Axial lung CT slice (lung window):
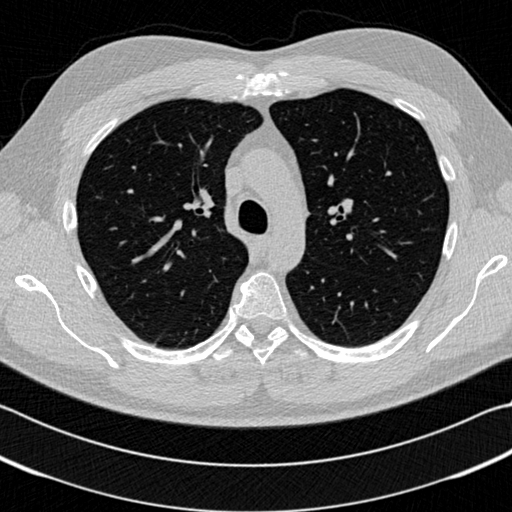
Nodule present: no